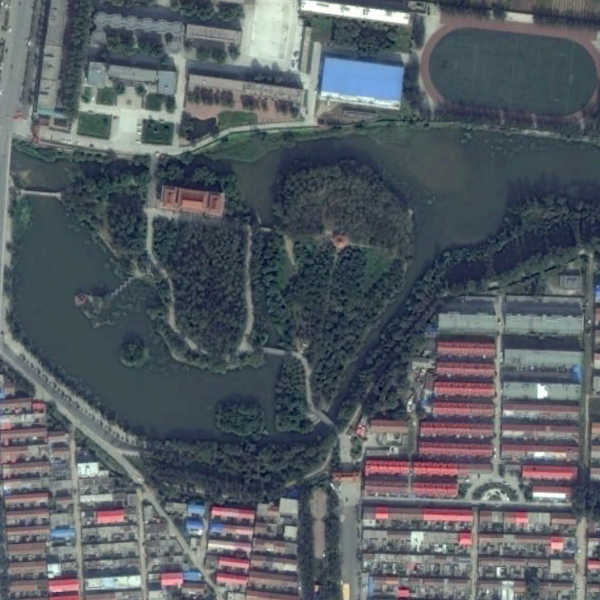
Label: Park